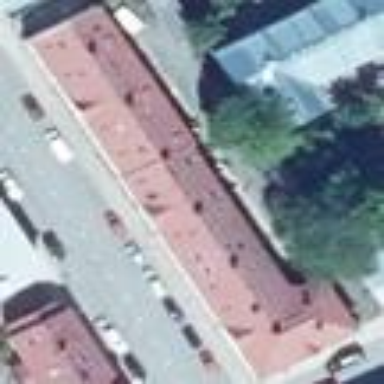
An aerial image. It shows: Yellow terrace building with hipped red metal roof.